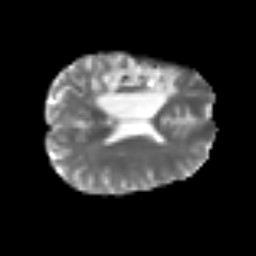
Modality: T2w
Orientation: axial
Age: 42
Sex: male
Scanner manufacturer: siemens
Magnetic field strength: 3 T
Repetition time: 3.2 s
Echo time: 0.081 s